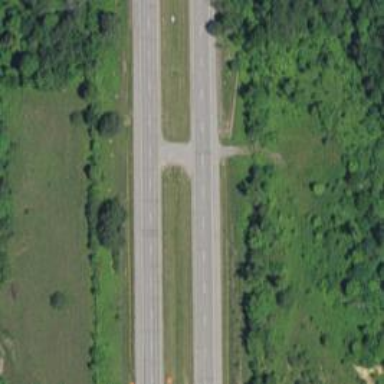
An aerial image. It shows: Primary link highway.